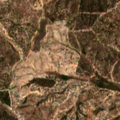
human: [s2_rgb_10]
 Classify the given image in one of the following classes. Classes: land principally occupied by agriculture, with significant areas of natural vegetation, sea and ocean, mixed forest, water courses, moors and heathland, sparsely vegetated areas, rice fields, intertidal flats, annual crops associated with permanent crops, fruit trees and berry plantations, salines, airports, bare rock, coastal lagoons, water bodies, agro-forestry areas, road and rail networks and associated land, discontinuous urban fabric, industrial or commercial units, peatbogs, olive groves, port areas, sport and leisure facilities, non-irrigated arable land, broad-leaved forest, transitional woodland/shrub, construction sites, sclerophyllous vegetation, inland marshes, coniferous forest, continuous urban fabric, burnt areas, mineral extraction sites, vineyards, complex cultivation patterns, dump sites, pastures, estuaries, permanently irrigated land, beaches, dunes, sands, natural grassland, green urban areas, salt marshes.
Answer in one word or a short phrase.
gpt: broad-leaved forest, mixed forest, transitional woodland/shrub